Field crop: tomato
Growth stage: 1
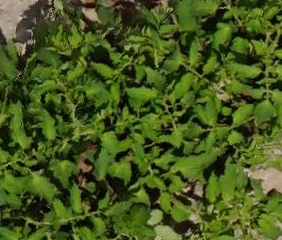
Species: tomato